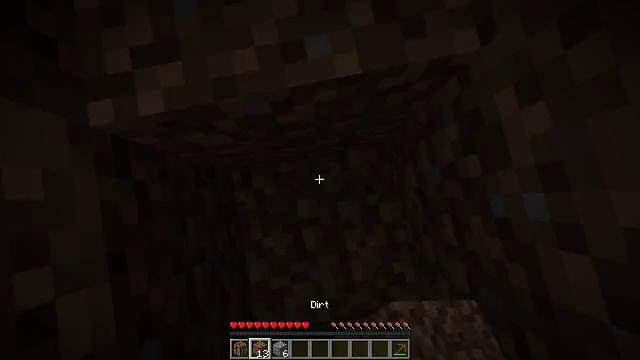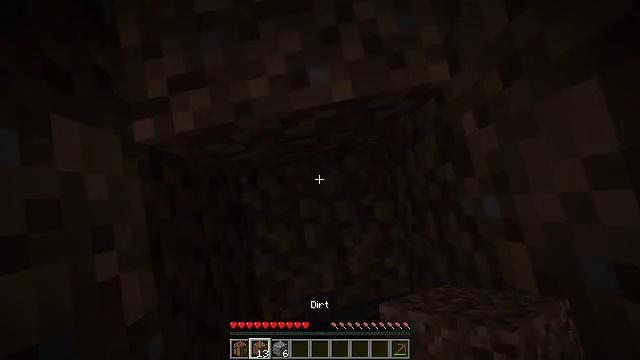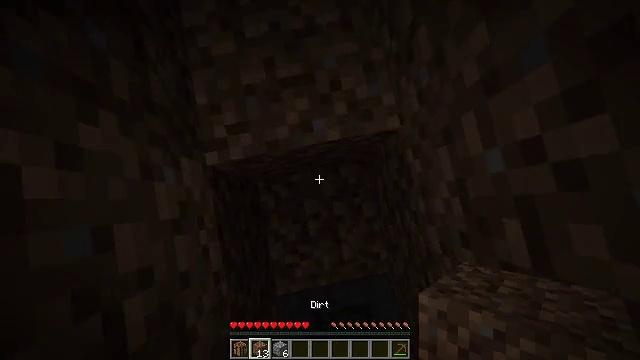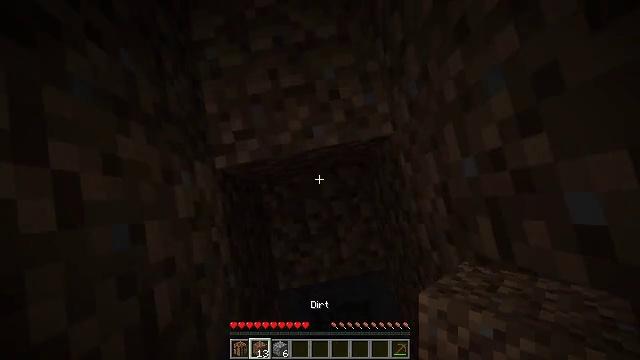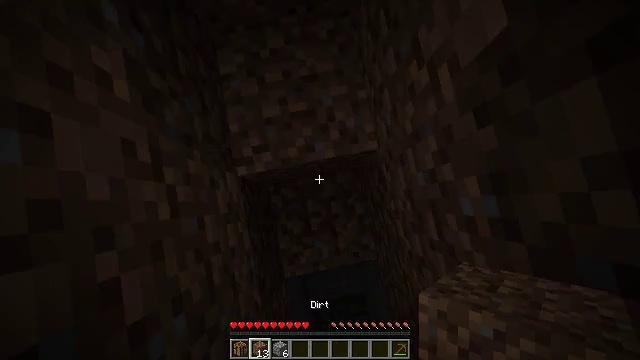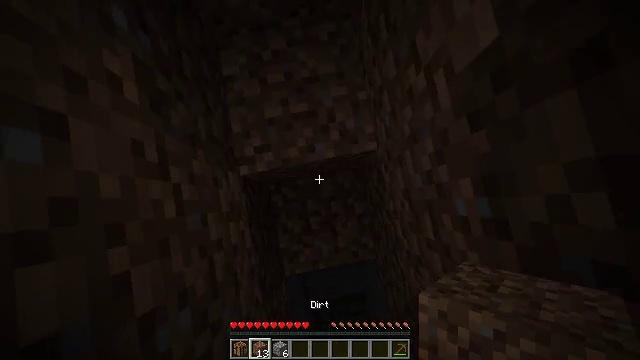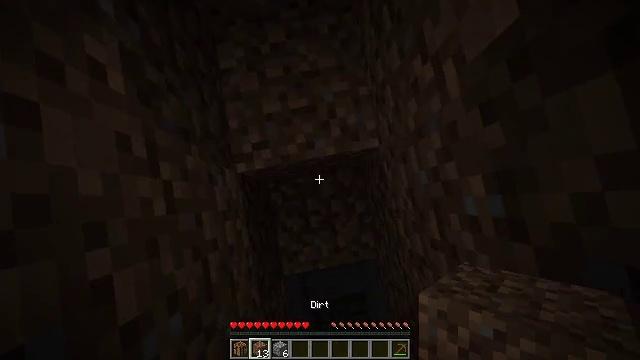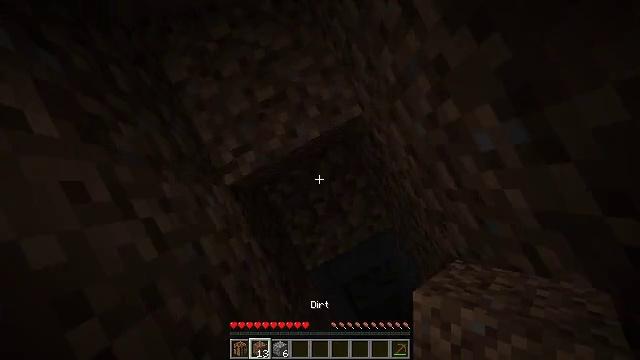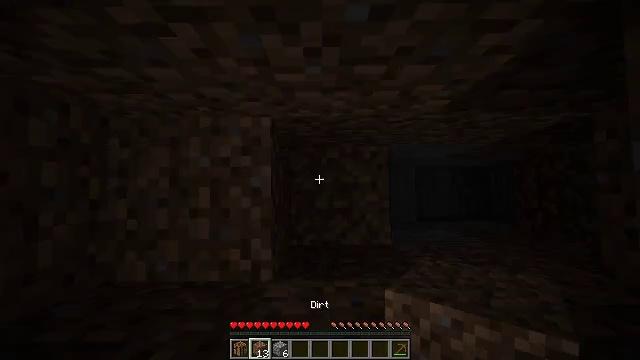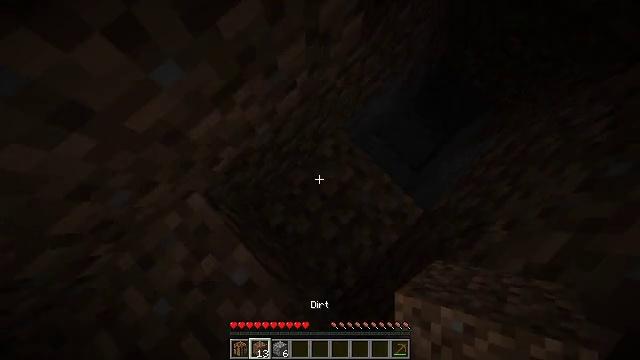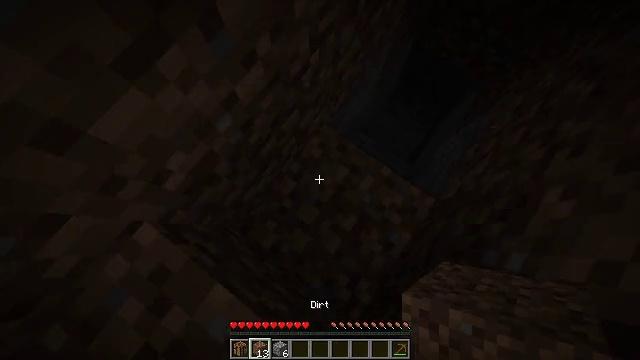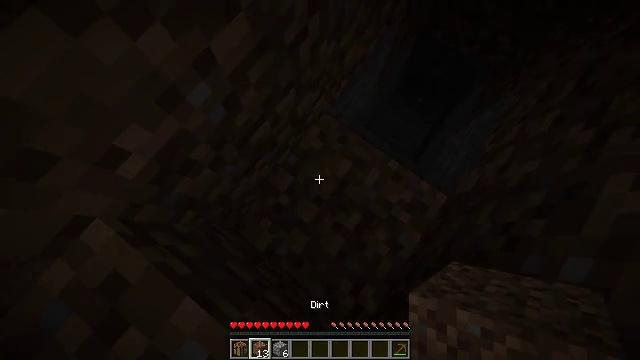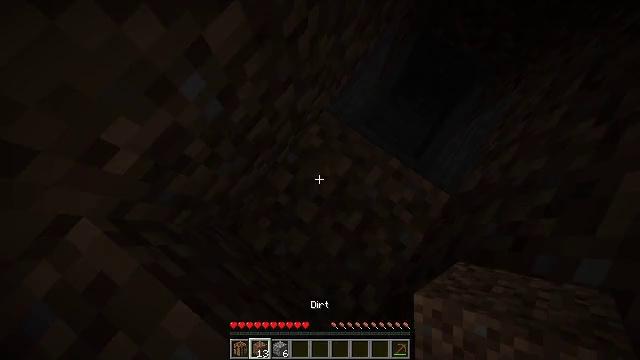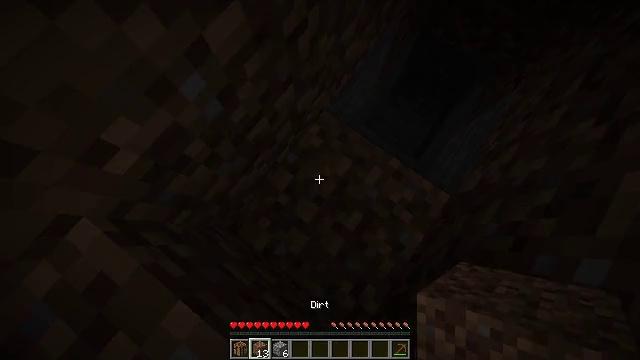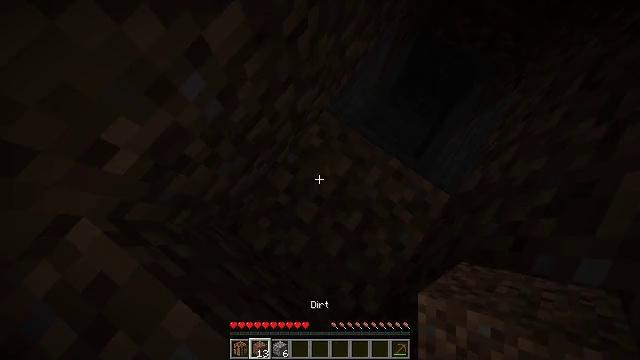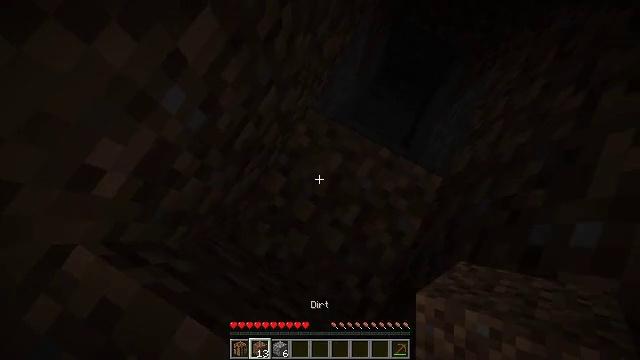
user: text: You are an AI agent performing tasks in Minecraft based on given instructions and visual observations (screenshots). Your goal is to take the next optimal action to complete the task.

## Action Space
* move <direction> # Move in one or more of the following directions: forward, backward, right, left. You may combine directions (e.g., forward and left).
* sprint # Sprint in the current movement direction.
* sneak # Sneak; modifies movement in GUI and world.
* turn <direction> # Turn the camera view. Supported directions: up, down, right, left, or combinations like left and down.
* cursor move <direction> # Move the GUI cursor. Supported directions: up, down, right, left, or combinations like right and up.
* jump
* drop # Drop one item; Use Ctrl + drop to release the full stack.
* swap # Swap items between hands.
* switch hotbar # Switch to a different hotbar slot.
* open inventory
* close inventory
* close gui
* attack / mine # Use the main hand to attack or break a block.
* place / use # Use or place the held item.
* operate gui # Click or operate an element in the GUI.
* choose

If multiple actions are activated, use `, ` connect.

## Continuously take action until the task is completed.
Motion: motion action
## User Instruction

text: Drop a dirt block.
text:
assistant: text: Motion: jump
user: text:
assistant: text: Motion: jump
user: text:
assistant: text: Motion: jump
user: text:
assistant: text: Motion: jump
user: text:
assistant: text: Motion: no_op
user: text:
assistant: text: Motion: no_op
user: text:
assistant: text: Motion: turn right and down
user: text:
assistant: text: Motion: turn right and up
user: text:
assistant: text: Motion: turn right and up
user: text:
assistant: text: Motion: turn right and up
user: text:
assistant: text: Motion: no_op
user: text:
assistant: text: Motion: no_op
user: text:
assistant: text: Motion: no_op
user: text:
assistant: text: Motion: no_op
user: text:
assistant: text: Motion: turn right
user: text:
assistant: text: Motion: turn right, jump
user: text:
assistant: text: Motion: turn right, jump
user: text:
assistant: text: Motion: turn right and up, jump
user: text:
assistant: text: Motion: turn right and up, jump
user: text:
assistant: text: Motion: turn right and up
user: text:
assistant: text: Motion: turn right and up
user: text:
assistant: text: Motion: turn up
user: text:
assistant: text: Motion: turn left and up
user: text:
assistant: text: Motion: turn up, drop
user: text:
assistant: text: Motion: turn up, drop
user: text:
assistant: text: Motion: drop
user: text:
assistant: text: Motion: no_op
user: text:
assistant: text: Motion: no_op
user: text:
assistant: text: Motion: no_op
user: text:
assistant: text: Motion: no_op